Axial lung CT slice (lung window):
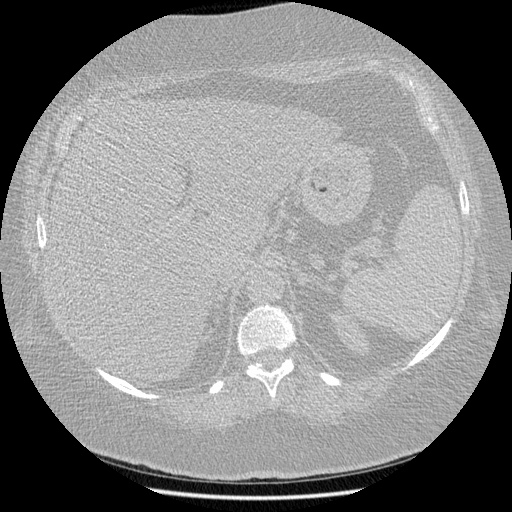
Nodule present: no